Question: I have a jQuery range slider in my demo -- <URL>
'''
$( ".slider-range" ).slider({
range: true,
min: stations.min_value,
step: stations.step_value,
max: stations.max_value,
values: [stations.min_range, stations.max_range],
slide: function( event, ui ) {
$("#min").val(ui.values[ 0 ]);
$("#max").val(ui.values[ 1 ]);
}
});
'''
How i filter and set new icon markers dynamically the map look like this:

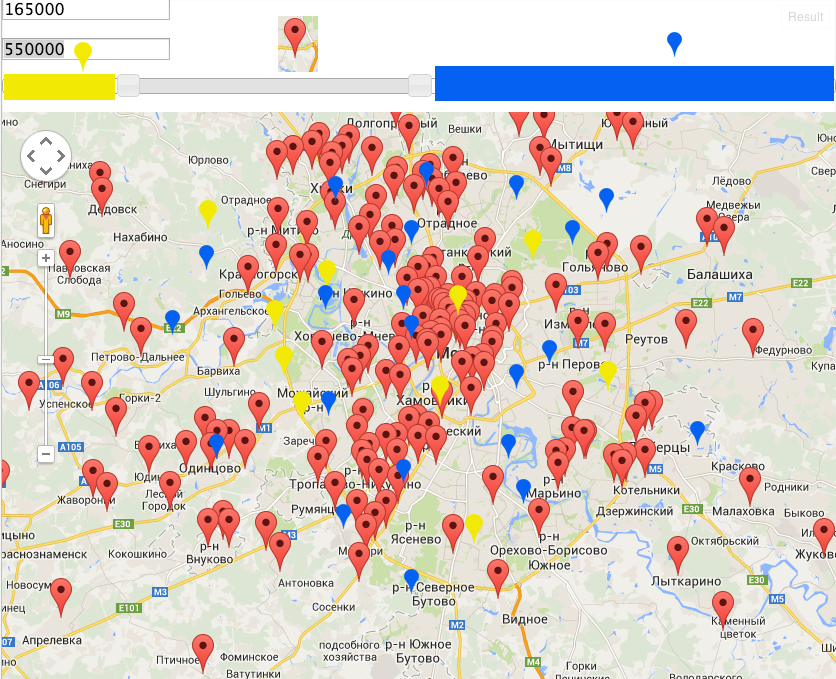
Answer: iterate over all markers and use setIcon() to set the url of the marker to an image based on the value.
Example:
'''
$.each(station,function(i,v){
var icon=((v.value < ui.values[0])
? 'http://labs.google.com/ridefinder/images/mm_20_yellow.png'
: ((v.value > ui.values[1])
? 'http://labs.google.com/ridefinder/images/mm_20_blue.png'
: 'http://www.google.com/mapfiles/marker.png'
));
StationMarkers[i].setIcon(icon);
});
'''